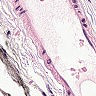
Metastatic tissue present: no